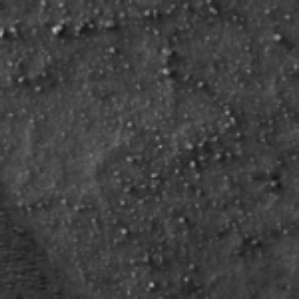
Label: frost